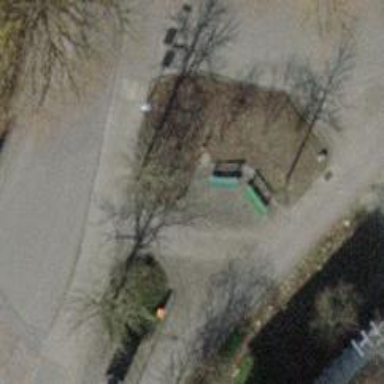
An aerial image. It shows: Bench.